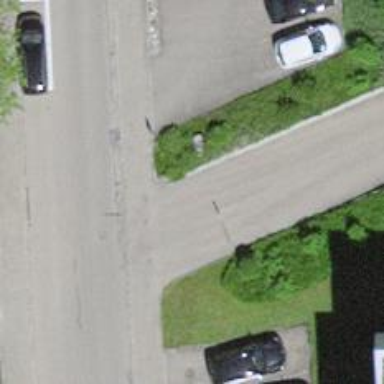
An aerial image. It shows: Road serving as parking aisle.